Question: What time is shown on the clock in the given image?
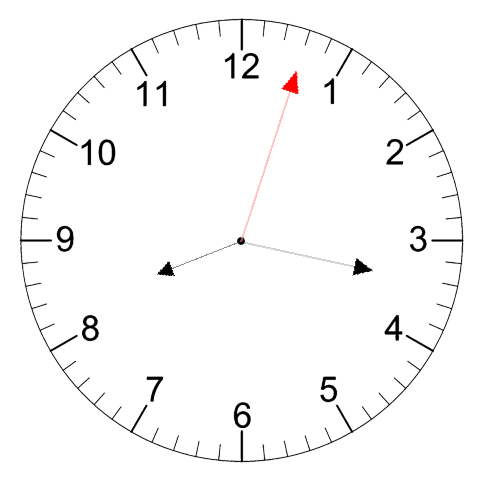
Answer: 08:17:03